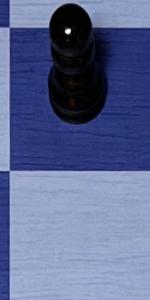
Label: Empty